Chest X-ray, PA view. Patient: 29 years old, sex F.
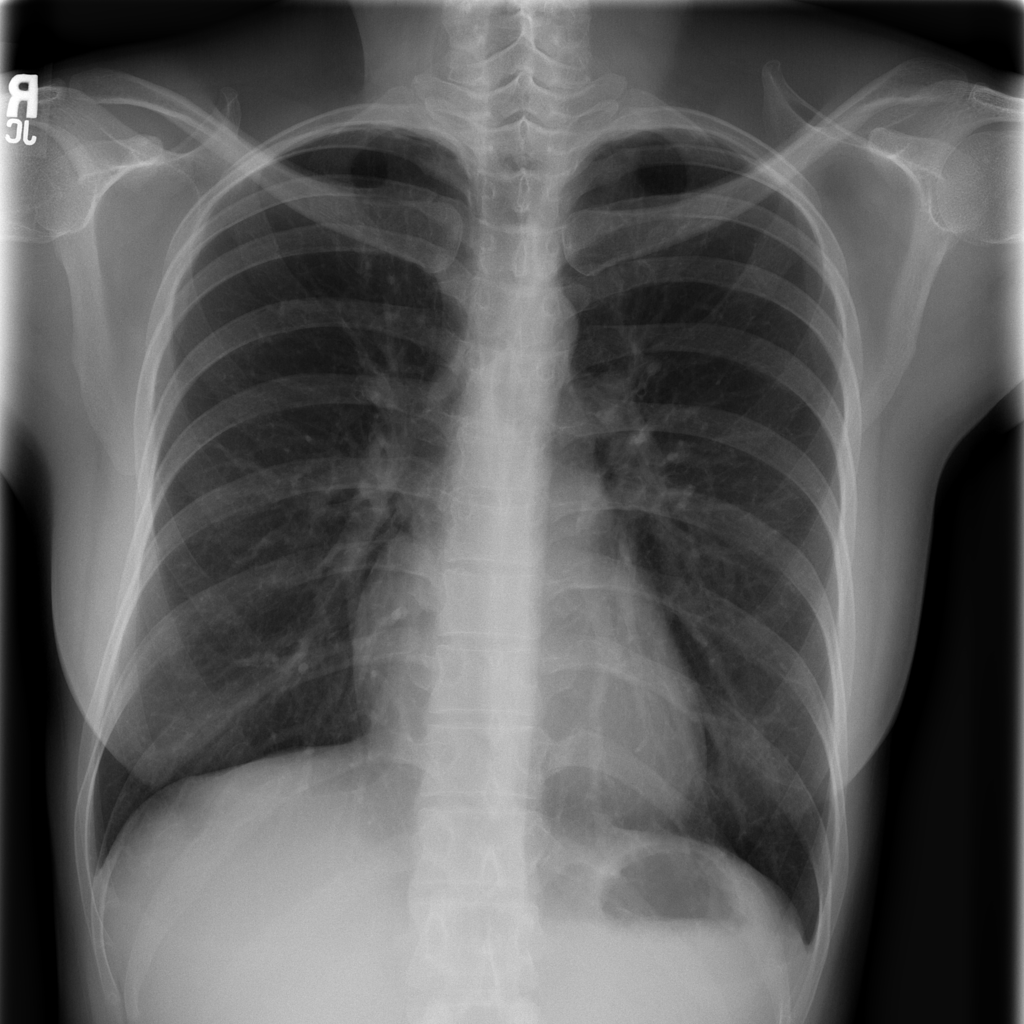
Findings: No Finding